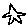
Label: star